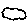
Label: cloud